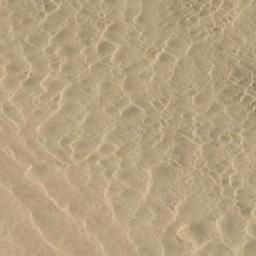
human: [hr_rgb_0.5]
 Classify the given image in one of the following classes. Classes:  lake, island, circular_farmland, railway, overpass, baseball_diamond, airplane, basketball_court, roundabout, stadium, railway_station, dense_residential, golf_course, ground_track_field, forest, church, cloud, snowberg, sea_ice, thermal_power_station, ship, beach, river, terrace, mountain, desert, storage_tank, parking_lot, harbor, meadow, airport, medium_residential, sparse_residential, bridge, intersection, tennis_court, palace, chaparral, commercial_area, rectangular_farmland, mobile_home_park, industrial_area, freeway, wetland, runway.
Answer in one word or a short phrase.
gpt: desert